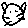
Label: cat